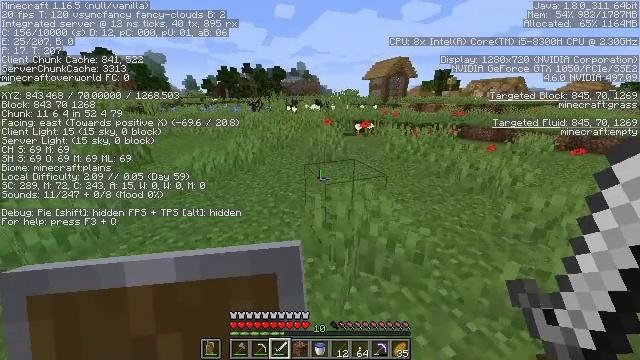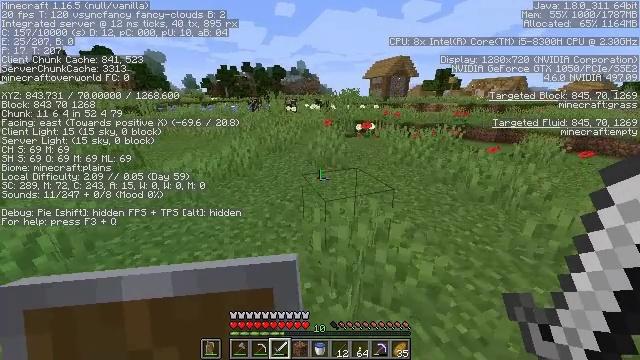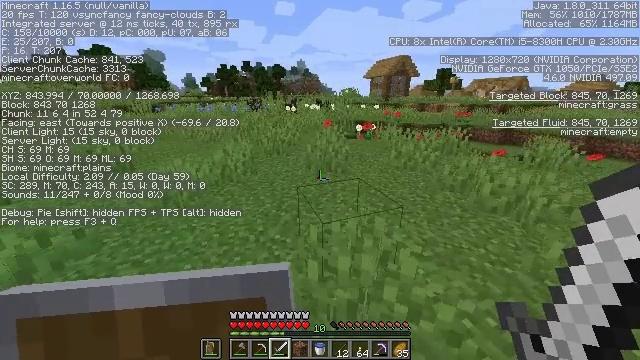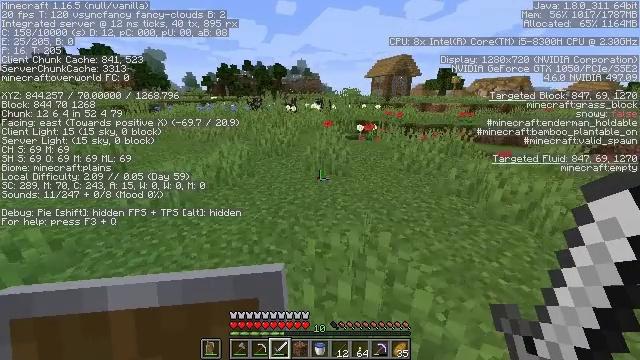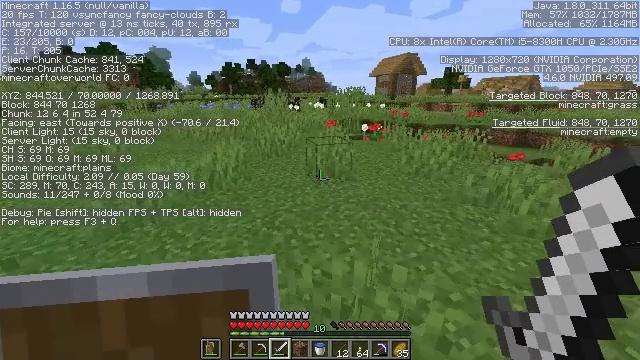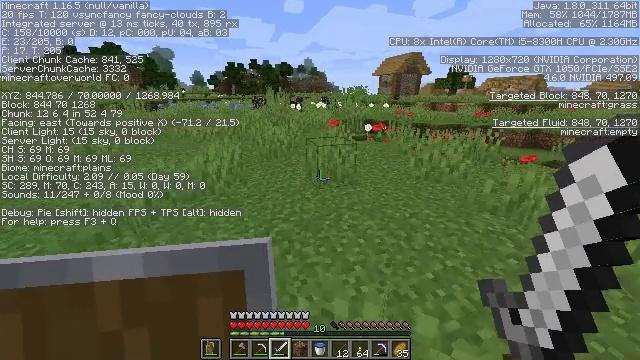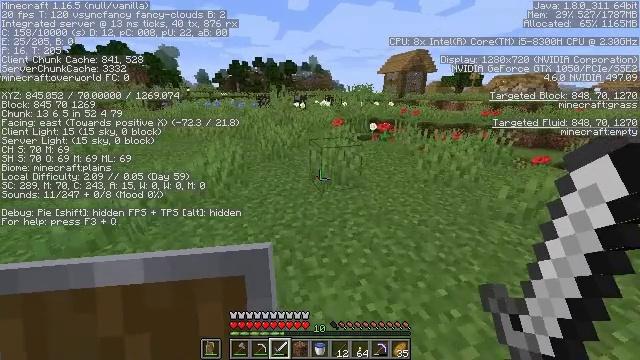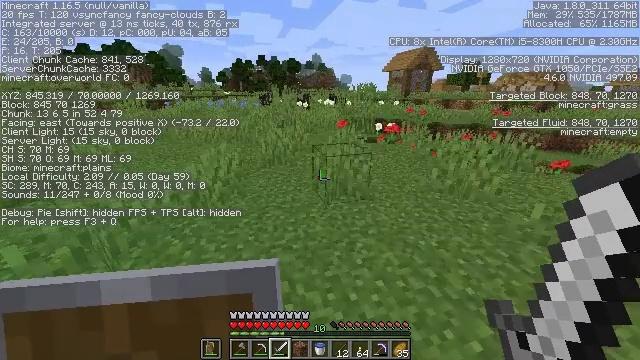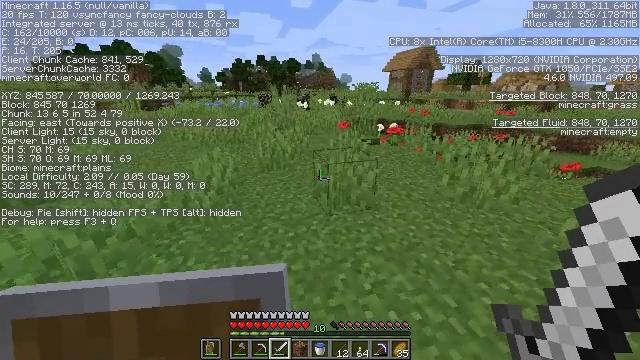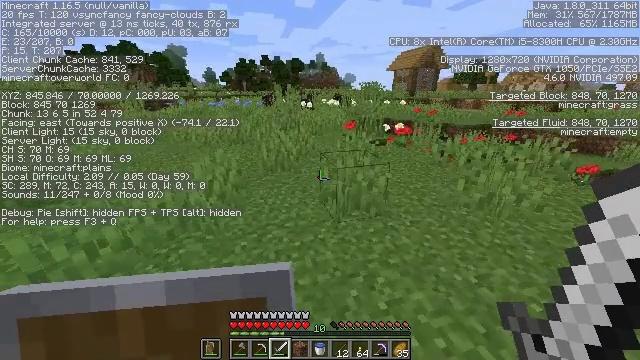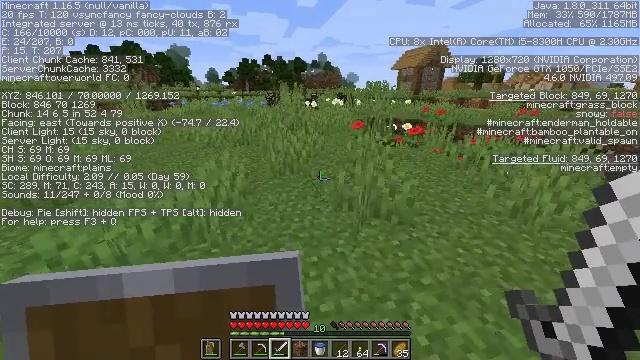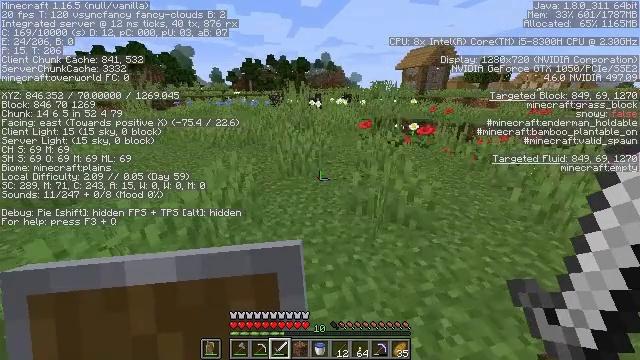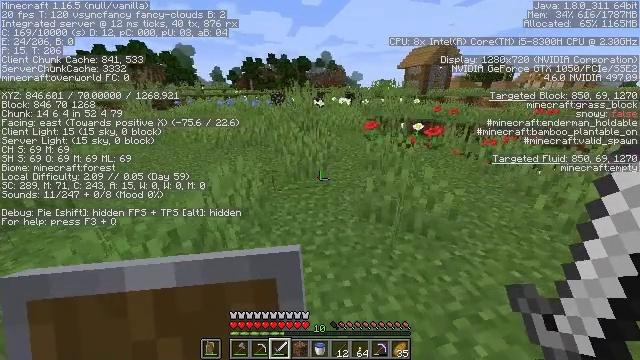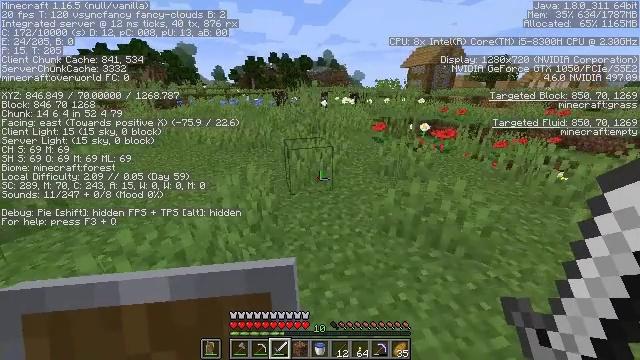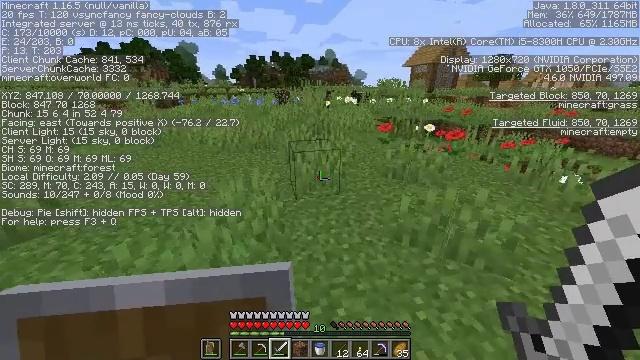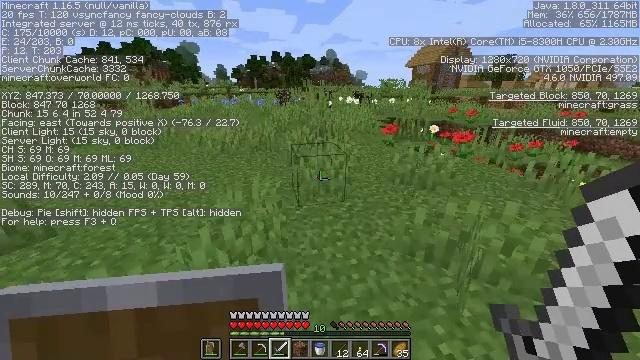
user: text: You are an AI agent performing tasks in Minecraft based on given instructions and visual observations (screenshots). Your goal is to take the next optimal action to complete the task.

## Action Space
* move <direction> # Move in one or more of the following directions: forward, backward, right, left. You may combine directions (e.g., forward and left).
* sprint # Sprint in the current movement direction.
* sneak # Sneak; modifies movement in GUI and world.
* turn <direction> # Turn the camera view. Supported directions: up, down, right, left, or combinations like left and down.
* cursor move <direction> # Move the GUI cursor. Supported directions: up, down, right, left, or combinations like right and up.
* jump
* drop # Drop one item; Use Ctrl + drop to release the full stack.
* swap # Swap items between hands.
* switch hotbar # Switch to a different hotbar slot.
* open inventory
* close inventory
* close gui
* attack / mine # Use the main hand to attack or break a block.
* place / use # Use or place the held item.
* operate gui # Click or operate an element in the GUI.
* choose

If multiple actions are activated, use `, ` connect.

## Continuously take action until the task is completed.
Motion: motion action
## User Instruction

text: Remove the yellow bed.
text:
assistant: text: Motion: move forward, sprint
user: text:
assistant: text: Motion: move forward
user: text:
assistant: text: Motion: move forward
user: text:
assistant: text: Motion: move forward
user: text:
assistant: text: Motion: move forward
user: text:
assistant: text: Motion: move forward, turn left
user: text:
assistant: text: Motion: move forward
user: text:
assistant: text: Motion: move forward
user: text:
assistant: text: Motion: move forward and move left
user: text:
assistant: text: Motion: move forward and move left
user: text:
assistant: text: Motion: move forward and move left
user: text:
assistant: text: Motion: move forward and move left
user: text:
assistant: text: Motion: move forward and move left
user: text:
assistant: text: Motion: move forward
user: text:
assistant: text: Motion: move forward
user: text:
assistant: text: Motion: move forward
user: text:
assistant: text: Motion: move forward
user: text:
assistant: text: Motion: move forward
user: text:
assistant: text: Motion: move forward
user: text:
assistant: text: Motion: move forward
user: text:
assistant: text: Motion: move forward
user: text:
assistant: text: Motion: turn right
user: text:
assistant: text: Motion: turn right
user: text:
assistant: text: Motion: turn right and up
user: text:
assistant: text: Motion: turn right
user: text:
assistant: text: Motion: turn right
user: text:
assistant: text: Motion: move forward, turn right
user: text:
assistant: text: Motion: move forward
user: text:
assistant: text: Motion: move forward
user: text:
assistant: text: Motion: move forward and move right